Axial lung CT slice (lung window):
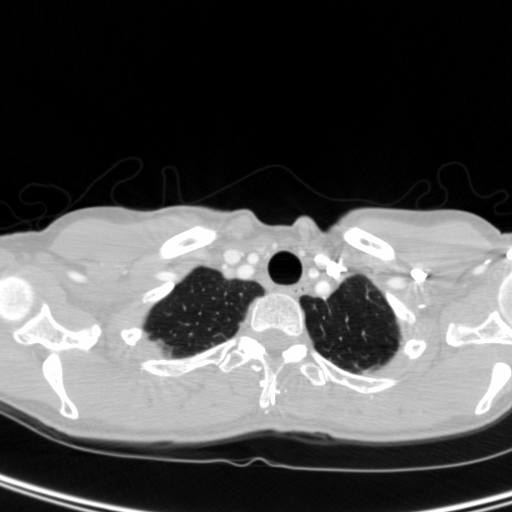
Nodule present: no